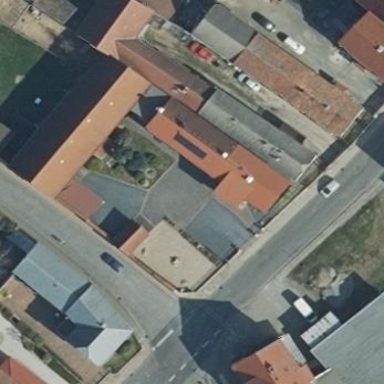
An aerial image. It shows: Building.